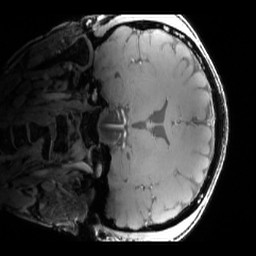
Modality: T1w
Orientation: coronal
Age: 28
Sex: male
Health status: healthy
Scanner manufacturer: siemens
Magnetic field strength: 7 T
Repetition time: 4.3 s
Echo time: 0.00227 s